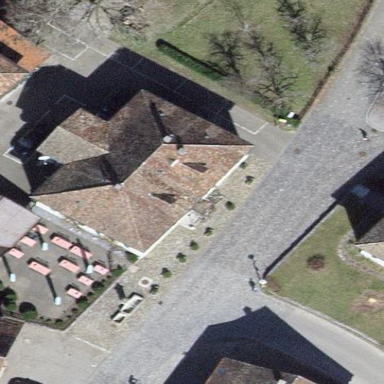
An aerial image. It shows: Restaurant in building.